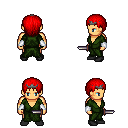
a pixel art fantasy rpg character, male body template, human, tanned skin, green robe, magenta pants, red plain hairstyle, iron tiara, white cloth bracers, black shoes, dagger, four views (front, back, left, right), 2x2 character sprite sheet, small pixel art, hard edges, no anti-aliasing